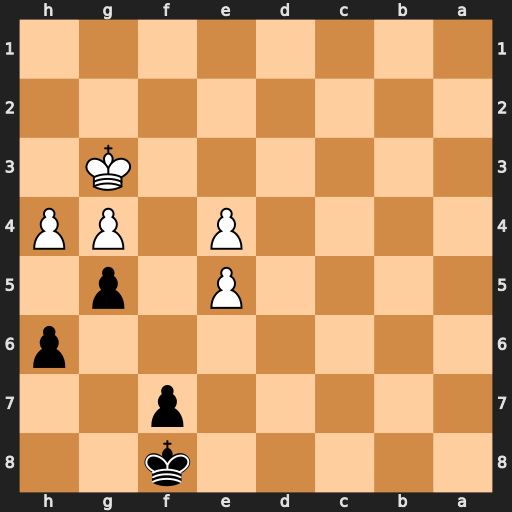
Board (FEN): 5k2/5p2/7p/4P1p1/4P1PP/6K1/8/8
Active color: b
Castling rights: -
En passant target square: -
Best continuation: Ke7 hxg5 hxg5 e6 Kxe6